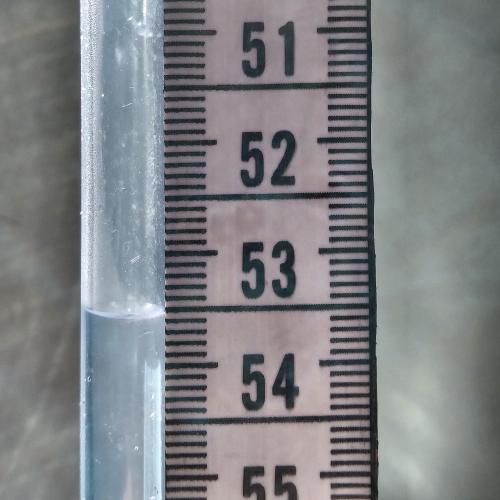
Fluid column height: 53.5 cm